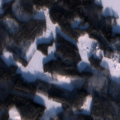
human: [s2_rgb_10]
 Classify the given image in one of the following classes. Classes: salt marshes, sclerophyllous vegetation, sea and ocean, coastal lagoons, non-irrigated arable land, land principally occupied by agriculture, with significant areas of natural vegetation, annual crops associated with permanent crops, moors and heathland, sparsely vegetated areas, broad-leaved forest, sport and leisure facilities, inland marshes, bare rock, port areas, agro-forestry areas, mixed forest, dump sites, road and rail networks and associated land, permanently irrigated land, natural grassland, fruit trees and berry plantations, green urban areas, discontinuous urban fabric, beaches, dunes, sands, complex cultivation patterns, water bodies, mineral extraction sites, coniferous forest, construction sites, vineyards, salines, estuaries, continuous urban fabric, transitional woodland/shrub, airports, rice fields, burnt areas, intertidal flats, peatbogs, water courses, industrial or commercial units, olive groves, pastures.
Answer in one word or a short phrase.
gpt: land principally occupied by agriculture, with significant areas of natural vegetation, broad-leaved forest, mixed forest, water bodies